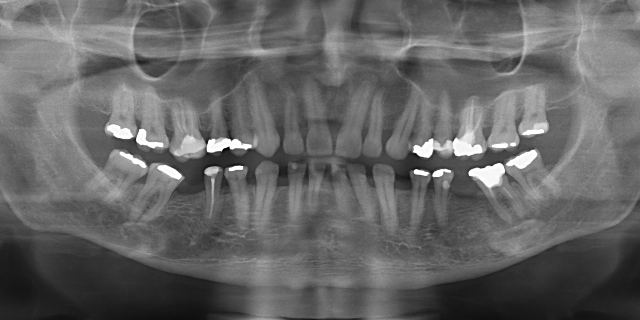
adult